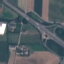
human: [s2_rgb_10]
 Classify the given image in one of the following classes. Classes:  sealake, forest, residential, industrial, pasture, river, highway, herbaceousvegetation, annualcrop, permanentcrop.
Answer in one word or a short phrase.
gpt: Highway